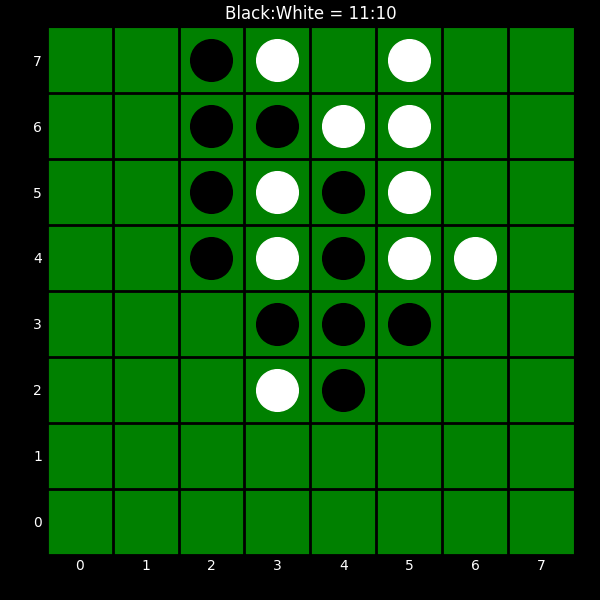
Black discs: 11
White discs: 10